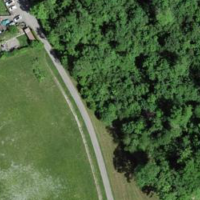
EUNIS habitat code: 44
Species observed at this site:
Carcharodus alceae